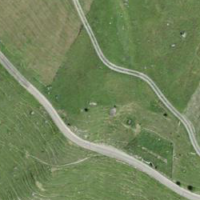
EUNIS habitat code: 26
Species observed at this site:
Galium mollugo
Papilio machaon